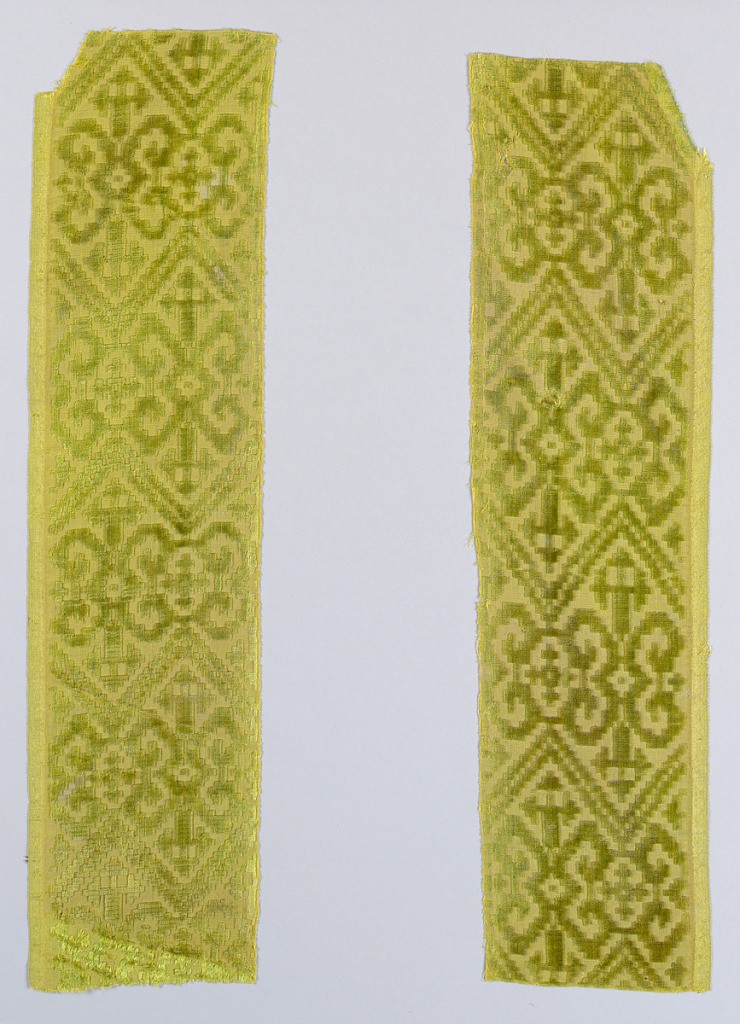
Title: Fragments
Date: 17th century
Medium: silk Technique: supplementary warp forming pile (velvet)
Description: Chevron pattern in green cut pile velvet.